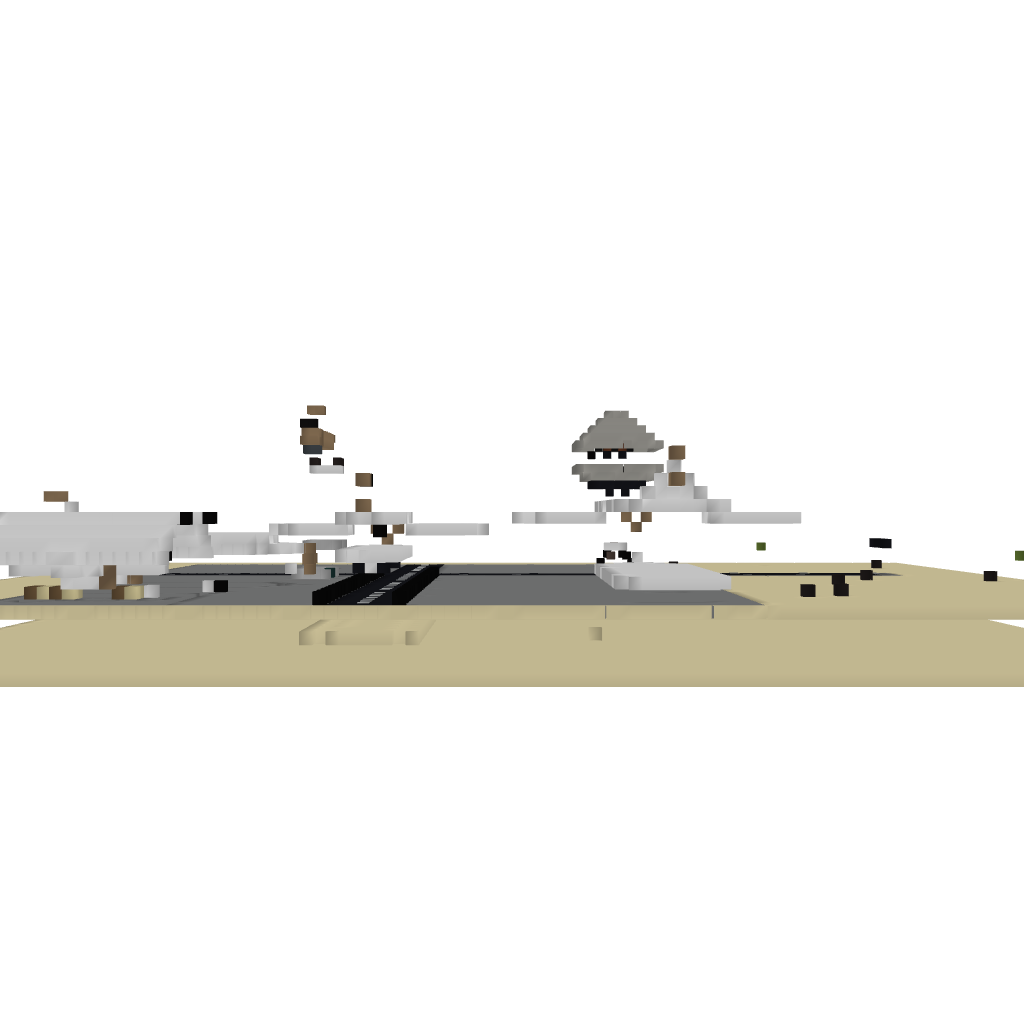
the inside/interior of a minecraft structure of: Big Airfield with realistic planes and control tower Etc...